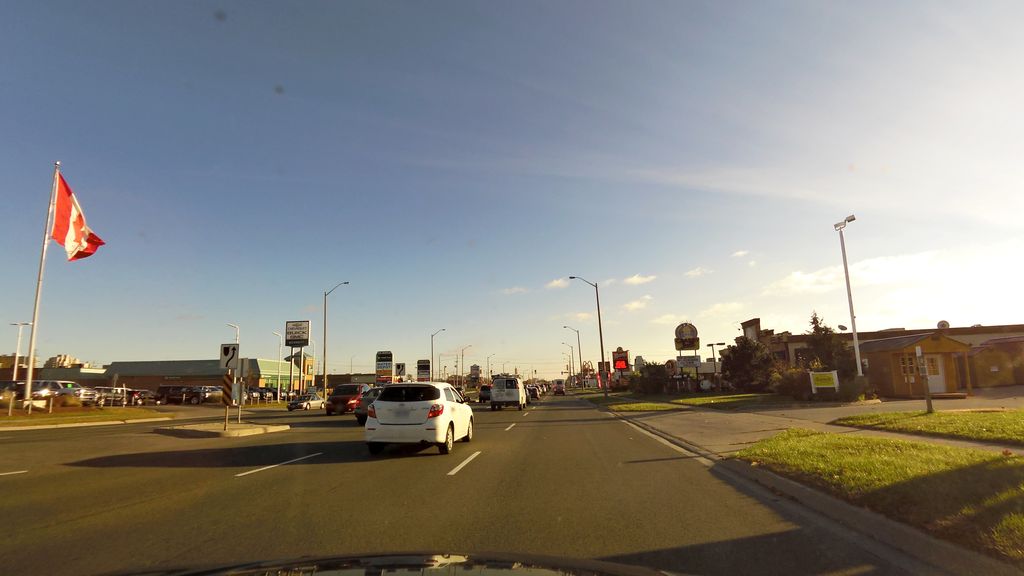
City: kitchener-waterloo